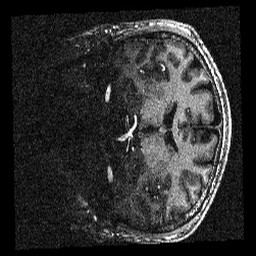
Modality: T1w
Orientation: coronal
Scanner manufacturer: siemens
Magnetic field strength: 6.98 T
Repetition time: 2.5 s
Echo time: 0.00255 s